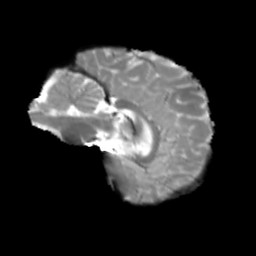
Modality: T2w
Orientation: sagittal
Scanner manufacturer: siemens
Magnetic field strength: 3 T
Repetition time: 4 s
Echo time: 0.0594 s